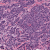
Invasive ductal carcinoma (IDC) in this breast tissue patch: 1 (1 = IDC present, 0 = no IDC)